Question: I am looking at updating a 2005 website That uses two images to create the top and bottom frame of the page. The images are a simple two-color trapezoid shape with a border drawn around each colored area. The bottom picture is identical to the top picture, it is just flipped upside down.
I know how to create a trapezoid using CSS borders like this:
'''
#trapezoid {
border-bottom: 100px solid #889cb0;
border-left: 50px solid transparent;
border-right: 50px solid transparent;
height: 0;
width: 100px;
}
'''
'''
<div id="trapezoid"></div>
'''
and simulate borders using the outline property, but how do you stack the shapes and give them the appearance of being a single picture? Or is there a way to create the picture without stacking individual shapes?
This is what I want:

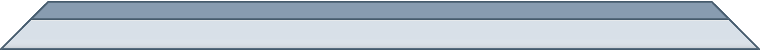
Answer: ## The CSS approach: transformation and gradient
You can achieve the shape with <URL>. The gradient can also create the line in the middle. For the outer line, just use a border and adjust its width on the four sides according to your needs.
<URL>
Here is a working example:
'''
.trapezoid {
width: 500px;
height: 50px;
transform: perspective(5px) rotateX(1deg);
margin: 50px;
background: linear-gradient(to bottom, #889cb0, #889cb0 40%, #465b6c 40%, #465b6c 45%, #d8e0e8 45%);
border-top: 3px solid #465b6c;
border-bottom: 2px solid #465b6c;
border-right: 4px solid #465b6c;
border-left: 4px solid #465b6c;
}
.flipped {
transform: perspective(5px) rotateX(-1deg);
background: linear-gradient(to top, #889cb0, #889cb0 40%, #465b6c 40%, #465b6c 45%, #d8e0e8 45%);
border-top-width: 2px;
border-bottom-width: 3px;
}
'''
'''
<div class="trapezoid"></div>
<div class="trapezoid flipped"></div>
'''
See browser support for <URL>.
## The SVG approach
Although you asked for a CSS solution, I would highly recommend to use SVGs for your shapes. They are semantically more correct for your use case, scaleable, responsive and offer a better browser support.
Here is a working example:
'''
.trapezoid {
width: 604px;
height: 54px;
}
.trapezoid polygon {
stroke-width: 2;
stroke: #465b6c
}
.trapezoid .top {
fill: #889cb0;
}
.trapezoid .bottom {
fill: #d8e0e8;
}
.trapezoid.flipped {
margin-top: 30px;
transform: rotate(180deg);
}
'''
'''
<svg viewbox="-2 -2 604 54" class="trapezoid">
<polygon points="60,0 540,0 600,50 0,50" class="bottom" />
<polygon points="60,0 540,0 564,20 36,20" class="top" />
</svg>
<svg viewbox="-2 -2 604 54" class="trapezoid flipped">
<polygon points="60,0 540,0 600,50 0,50" class="bottom" />
<polygon points="60,0 540,0 564,20 36,20" class="top" />
</svg>
'''
See browser support for <URL>.